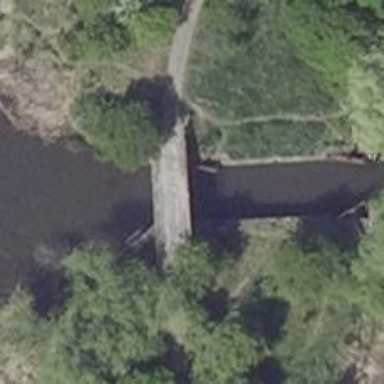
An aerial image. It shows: Lock gate along waterway.